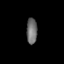
Tissue: prostate
Cell type: T cells
Senescence score: 0.7469
Nuclear area (px): 271
Mean DAPI intensity: 109.583